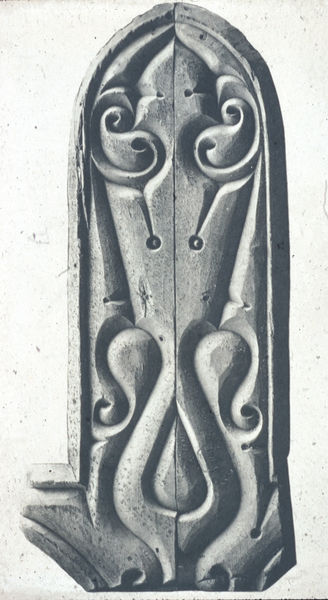
Titel: Holzarbeit, abbasidisch aus Tulunid, Ägypten (Islam)
Künstler: unbekannt
Institution: unbekannt
Schlagwörter: dunkel, schatten, weiß, ausschnitt, blume, geschwungen, grau, hell, holz, licht, ohr, schmuck, schwarz, stuhl, tür, blüte, muster, ornament, schleife, alt, wand, rahmen, stein, flach, kirche, decke, blatt, schleifen, krone, renaissance, oval, rund, ranken, skulptur, schwung, relief, lehne, bogen, fassade, afrika, linien, rand, französisch, tafel, jugendstil, spitz, detail, symmetrie, floral, ornamente, verzierung, stuck, bildhauerei, plastik, wange, tor, foto, fotografie, photographie, bögen, tulpe, belichtung, eckig, motiv, symmetrisch, form, brett, asien, schwarzweiß, kreise, kunst, lilie, löcher, altar, schnitzerei, photo, halbrund, fragment, kurve, kirchenbank, schnörkel, putz, voluten, gotisch, spitzbogen, krokodil, volute, beschlag, schnecke, ornamentik, grautöne, bock, vertiefung, tropfen, zweiteilig, rundungen, geschnitzt, schnitzwerk, osten, kerben, zeichung, teil, rocaille, spiegelgleich, spalt, höhung, phallus, furche, iran, irak, schnitzarbeit, drund, fotografier, geplatzt, kehlung, kerbschnitt, wurmlöcher, träne, einschlüsse, ethnologisch, bruckstück, docke, suedsee